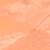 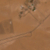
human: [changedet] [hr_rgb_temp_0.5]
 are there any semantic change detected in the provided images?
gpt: Some new roads and some constructions appear in the desert.